Field crop: maize
Growth stage: 2
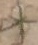
Species: salsola